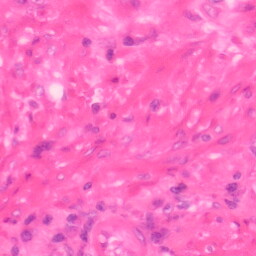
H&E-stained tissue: Colon